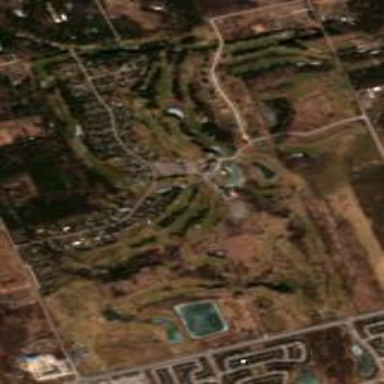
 place for golfing and leisure activities."